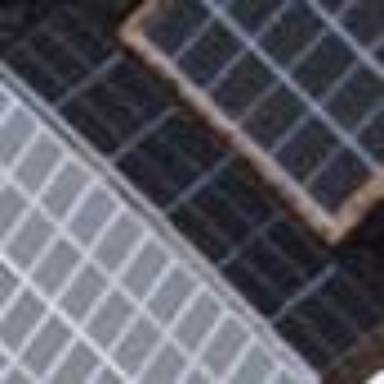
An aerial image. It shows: Solar power generator using photovoltaic panels.